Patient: sex F, age 26
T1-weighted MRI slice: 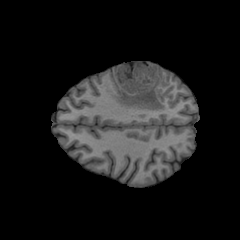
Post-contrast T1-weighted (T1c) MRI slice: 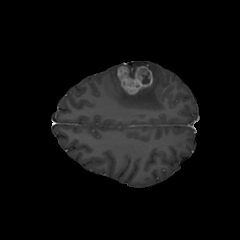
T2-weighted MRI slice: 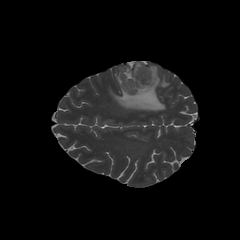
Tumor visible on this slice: yes
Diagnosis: Glioblastoma, IDH-wildtype
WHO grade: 4